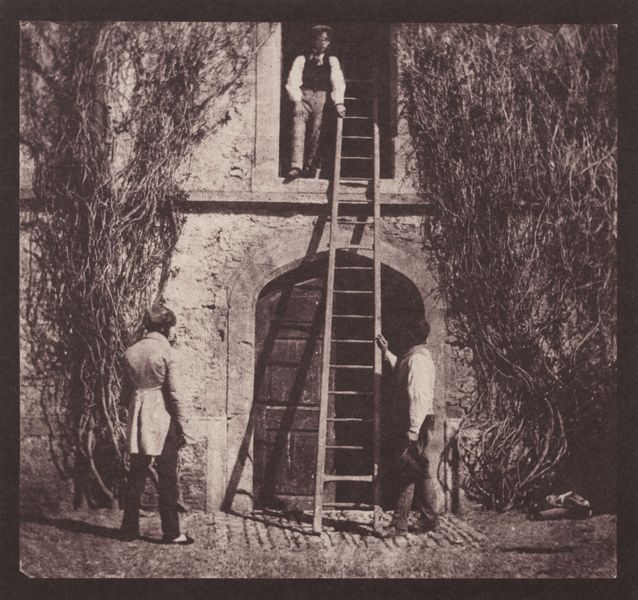
Titel: »Die Leiter«, Tafel XIV des »Der Stift der Natur«
Künstler: William Henry Fox Talbot
Standort: London
Institution: Science Museum
Schlagwörter: baum, gestein, hand, mann, schatten, weiß, menschen, äste, braun, fenster, frankreich, grau, holz, licht, männer, rücken, schwarz, tür, blick, gebäude, haus, weg, teppich, alt, anzug, hemd, hose, jacke, mütze, wand, halten, stehen, stein, ärmel, strauch, sonne, sträucher, mantel, drei, kind, pflanze, pflanzen, bauern, kinder, krug, ranken, bogen, fassade, italien, pflaster, schuhe, hosen, jungen, hemden, mauer, ziegel, hecke, bauernhof, hof, türe, sepia, arbeiter, leiter, treppe, arch, architecture, balcony, hat, men, people, white, window, wein, black, dark, group, old, three, wall, plant, stufen, junge, gehrock, weste, gewächs, tor, foto, fotografie, photographie, eingang, scheune, hauswand, sprossen, schwarz-weiß, kopfsteinpflaster, mäntel, ranke, photo, gesims, efeu, gut, man, tree, cut, building, house, street, trees, kletterpflanze, einfahrt, feet, stand, entrance, plants, brüder, black and white, erinnerung, fotographie, coat, coats, gamaschen, hats, aufnahme, jacket, ladder, retten, tie, children, door, speicher, ivy, vest, außenansicht, brick, front, gate, scale, construction, gartenhaus, dokumentation, foot, pants, shoes, bush, farm, home, shrub, top, bauarbeiter, schattten, work, kids, fotographi, structure, outdoor, shirt, hold, standing, sprosse, males, photograph, sprossenleiter, russia, boys, barn, vine, vines, workers, europe, image, personen, stucco, driveway, 19. jahrhundert, 1890, grayscale, rpcken, down, 1914, phot, spossen, har, asia, drive, three men, up, above, climb, climbing, fotografie+, heuboden, vests, sepiatone, eastern block, lader, ware house, lumieres, three boys, loft, laddetr, klettergewächs, assist, oben